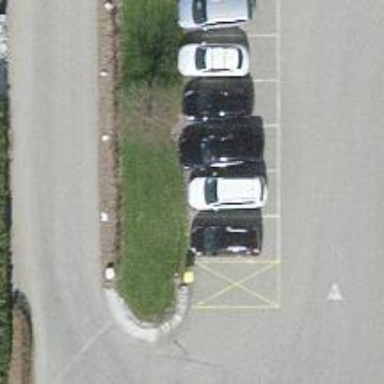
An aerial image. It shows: Charging station.